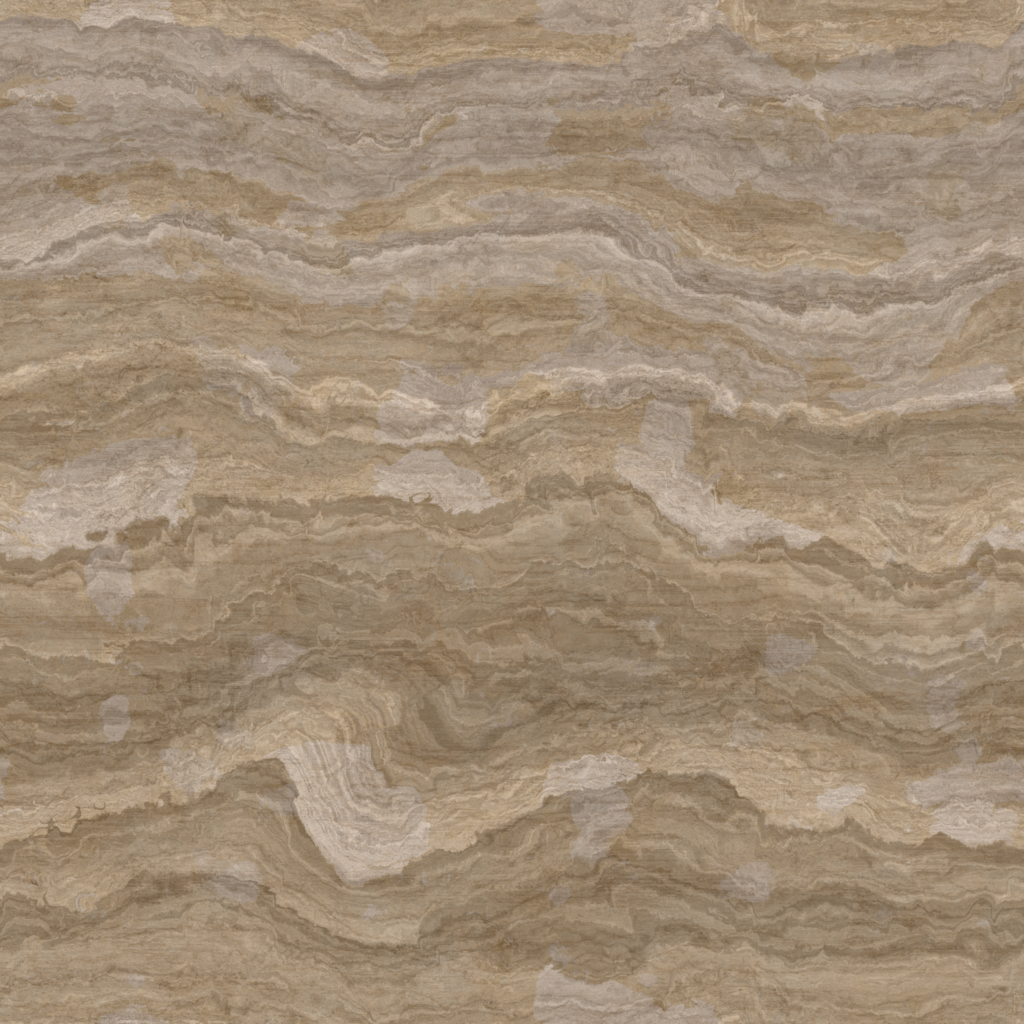
Texture map type: Color